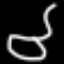
Label: squiggle